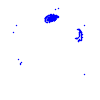
Particle: proton